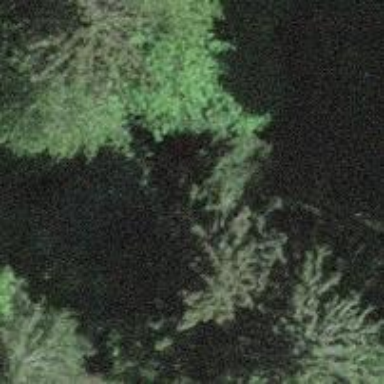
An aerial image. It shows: Evergreen needleleaved tree typically found in agricultural areas.